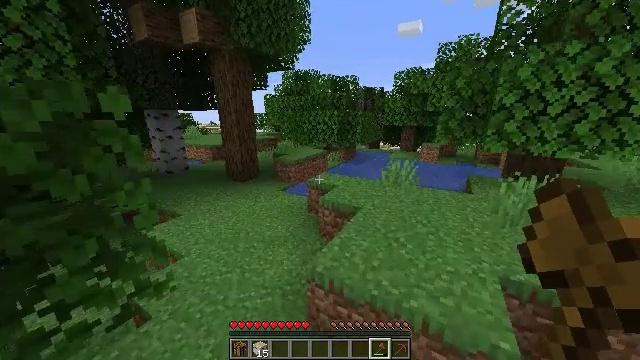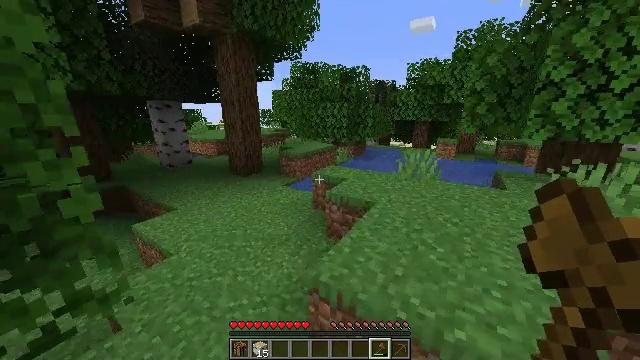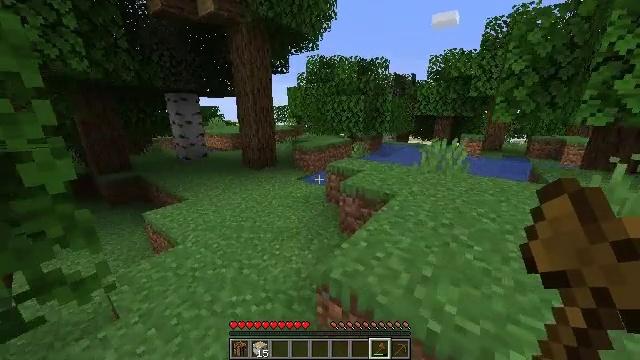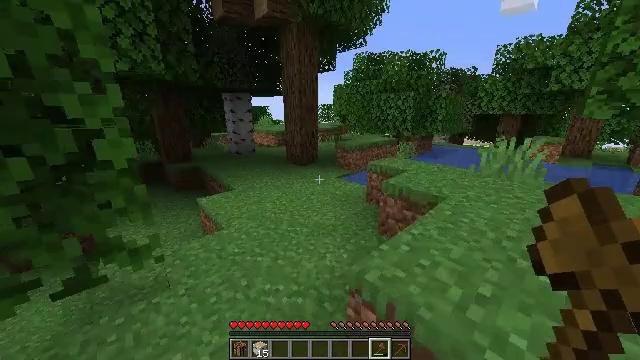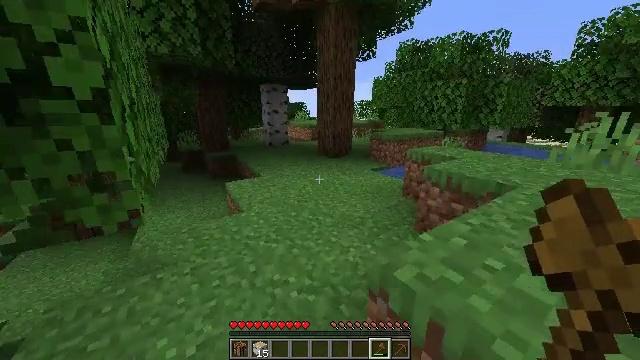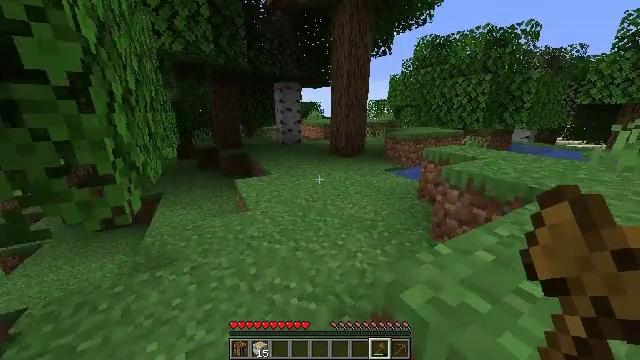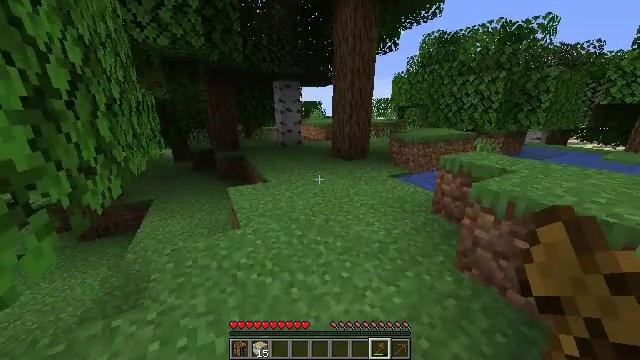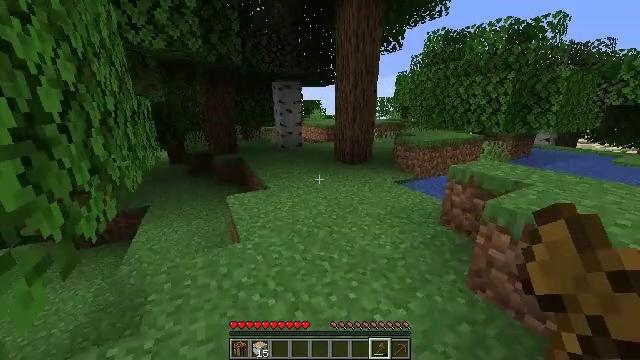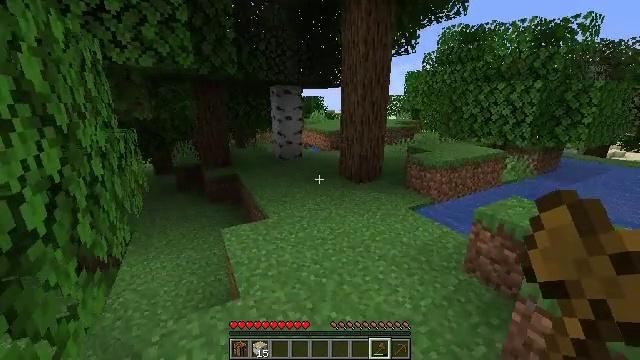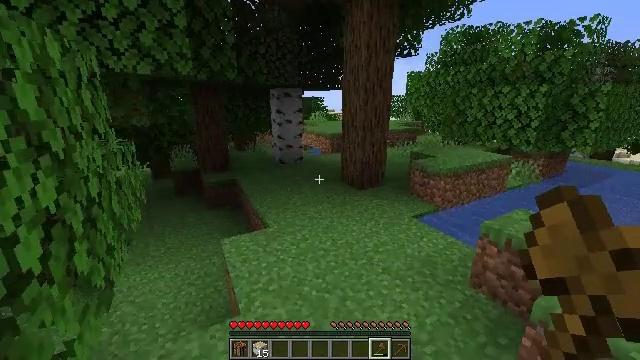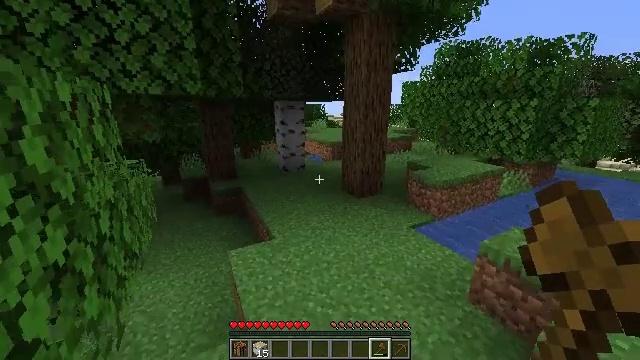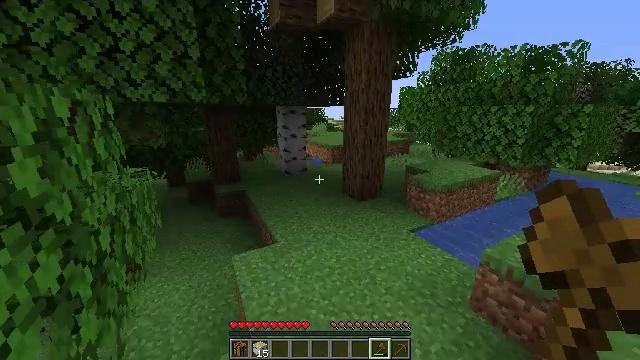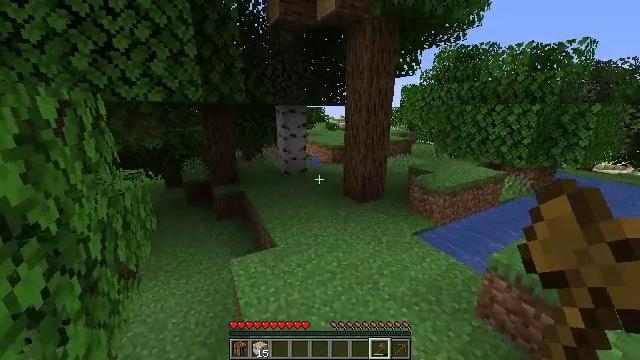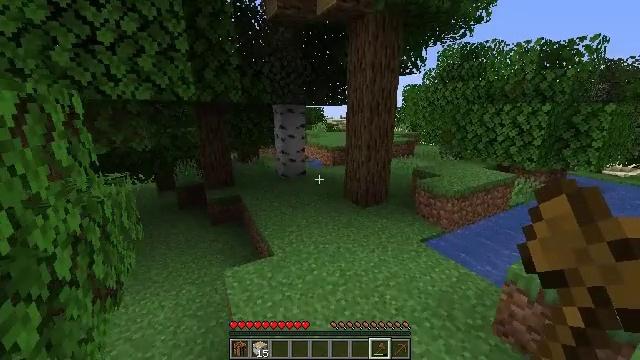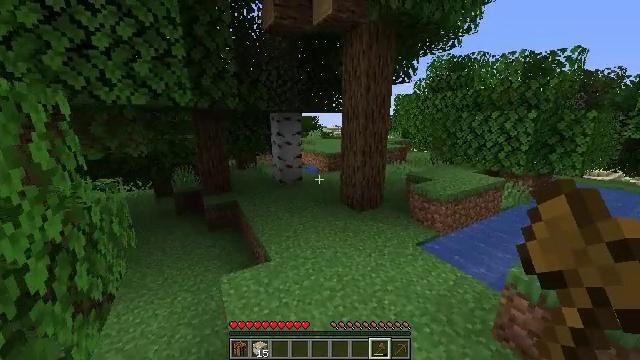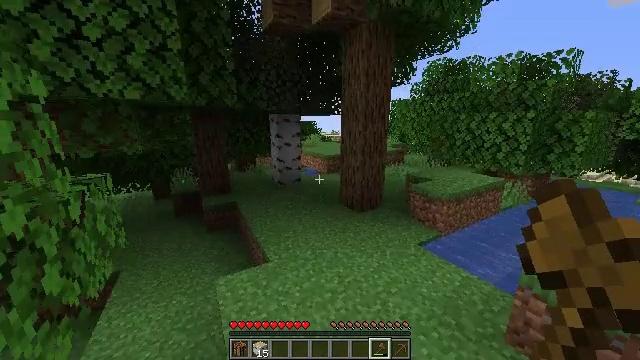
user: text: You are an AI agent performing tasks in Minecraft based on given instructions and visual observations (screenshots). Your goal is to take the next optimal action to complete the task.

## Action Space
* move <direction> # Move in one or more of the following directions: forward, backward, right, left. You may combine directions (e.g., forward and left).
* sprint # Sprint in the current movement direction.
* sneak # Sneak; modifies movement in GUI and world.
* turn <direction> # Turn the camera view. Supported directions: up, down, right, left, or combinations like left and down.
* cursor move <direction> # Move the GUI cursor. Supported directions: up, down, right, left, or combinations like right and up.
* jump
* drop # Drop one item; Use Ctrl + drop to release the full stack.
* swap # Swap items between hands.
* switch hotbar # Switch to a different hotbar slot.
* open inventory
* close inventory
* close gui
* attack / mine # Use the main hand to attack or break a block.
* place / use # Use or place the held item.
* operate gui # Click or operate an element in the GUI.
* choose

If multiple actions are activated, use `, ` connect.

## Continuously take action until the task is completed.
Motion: motion action
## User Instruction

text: Break the sand block.
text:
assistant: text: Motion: move forward, sprint, turn left
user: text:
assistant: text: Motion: move forward, sprint, turn left
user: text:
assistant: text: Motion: move forward, sprint, turn left
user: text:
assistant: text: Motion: move forward, sprint, turn left
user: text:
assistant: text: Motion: move forward, sprint, turn left
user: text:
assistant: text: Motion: move forward, sprint
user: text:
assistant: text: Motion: move forward, sprint, jump
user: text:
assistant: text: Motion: move forward, sprint, jump
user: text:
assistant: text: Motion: move forward, sprint, jump
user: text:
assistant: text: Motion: move forward, sprint
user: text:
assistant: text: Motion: move forward, sprint
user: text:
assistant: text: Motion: move forward, sprint
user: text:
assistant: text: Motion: move forward, sprint
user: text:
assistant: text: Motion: move forward, sprint, turn right and up
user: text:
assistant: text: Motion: move forward, sprint, turn up
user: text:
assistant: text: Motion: move forward, sprint
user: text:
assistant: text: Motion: move forward, sprint
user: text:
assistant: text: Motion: move forward, sprint
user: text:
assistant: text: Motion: move forward, sprint, jump
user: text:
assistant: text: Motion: move forward, sprint, jump
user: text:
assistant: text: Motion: move forward, sprint, jump
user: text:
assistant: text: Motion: move forward, sprint, jump
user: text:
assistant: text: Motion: move forward, sprint, jump
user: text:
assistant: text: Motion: move forward, sprint
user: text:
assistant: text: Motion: move forward, sprint
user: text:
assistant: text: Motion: move forward, sprint
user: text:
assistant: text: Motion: move forward, sprint
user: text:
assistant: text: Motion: move forward, sprint
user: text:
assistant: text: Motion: move forward, sprint
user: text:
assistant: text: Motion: move forward, sprint